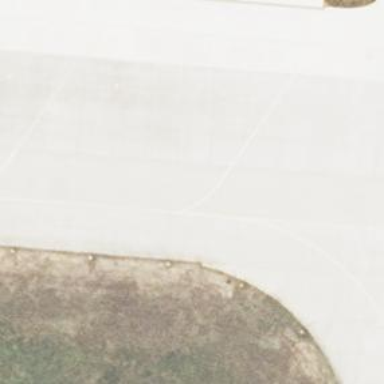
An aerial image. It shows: Airport parking position.